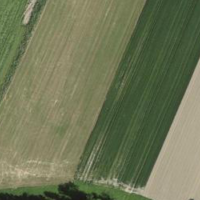
EUNIS habitat code: 52
Species observed at this site:
Nicotiana tabacum